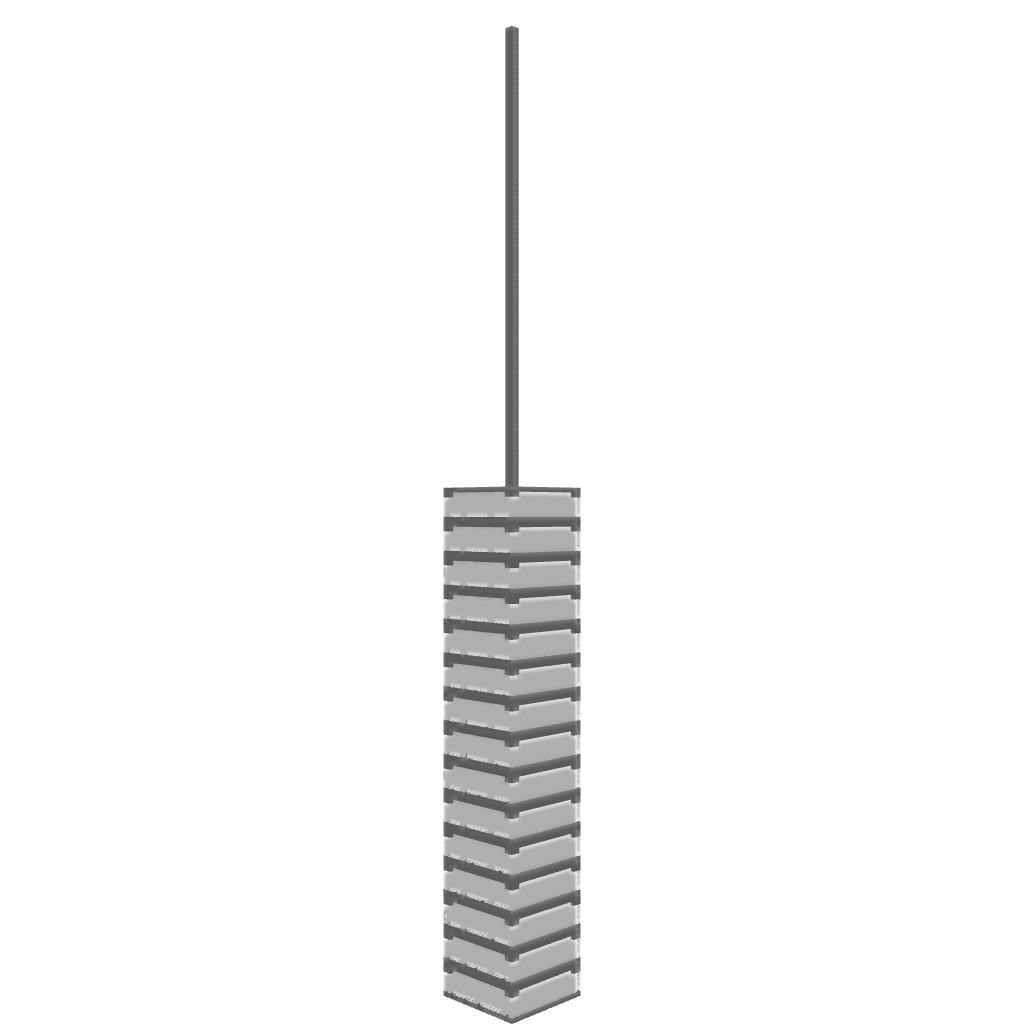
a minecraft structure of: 200 block high Skyscraper bad low quality